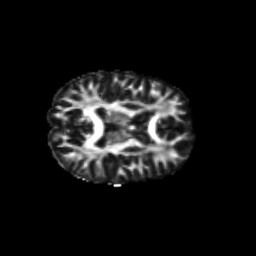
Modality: FA
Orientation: axial
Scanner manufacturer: siemens
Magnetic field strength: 3 T
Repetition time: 9.2 s
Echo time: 0.084 s